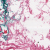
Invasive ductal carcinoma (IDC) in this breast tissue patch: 0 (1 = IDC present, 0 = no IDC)